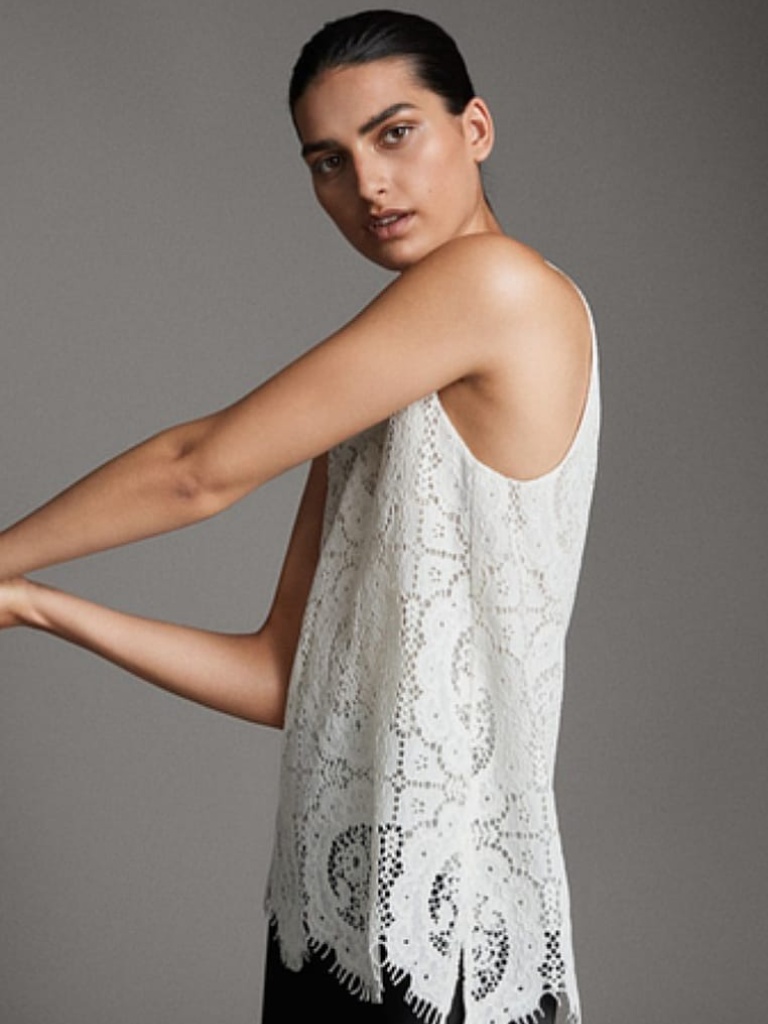
lace loose sleeveless hip length Untucked crew blouse